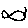
Label: fish